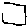
Label: square